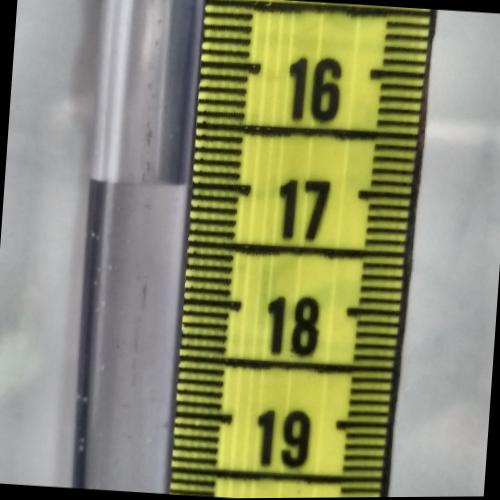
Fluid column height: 17.0 cm